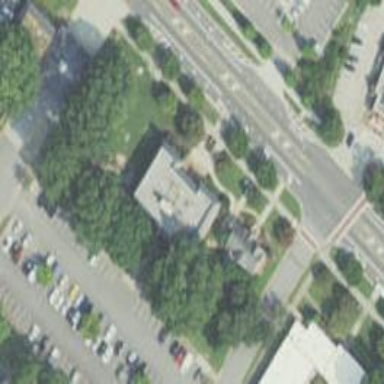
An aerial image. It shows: Government office.